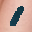
Label: 1